Question: I use a Microsoft Chart in one of my forms. I selected a Pie Chart.
Then, in runtime, I assign the values and legends I need like this:
'''
{
double[] yValues = { valor_pendiente, valor_gest_judicial, valor_cancelado };
string[] xNames = { "Pendientes", "Gest. Judic.", "Cancelado" };
chart1.Series[0].Points.DataBindXY(xNames, yValues);
Color[] colores = new Color[] { Barra_azul, Color.Orange, Color.LimeGreen };
chart1.PaletteCustomColors = colores;
}
'''
Ok, now I have two questions:
Gest. Judic. does not have any value there and stills shows.
Also, the second question:
Can I Use gradients instead of colors (instead of using that array of colors)? If I can, how can I do it?
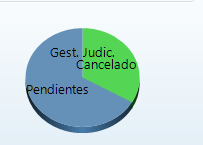
Answer: The 'Series' class lets you set a 'BackGradientStyle' for gradient direction. Then set 'BackSecondaryColor' to change the fade-in color of the gradient.
'''
chart1.Series[0].BackGradientStyle = GradientStyle.DiagonalRight;
chart1.Series[0].BackSecondaryColor = Color.Cyan;
'''
You can also set the gradient for each DataPoint in the chart to give them each a custom gradient:
'''
chart1.Series[0].Points[0].BackGradientStyle = GradientStyle.DiagonalRight;
chart1.Series[0].Points[0].Color = Color.Red;
chart1.Series[0].Points[0].BackSecondaryColor = Color.Brown;
'''
Note that this doesn't work if you have the 3D effect enabled, so it must be turned off.
'''
chart1.ChartAreas[0].Area3DStyle.Enable3D = false;
'''